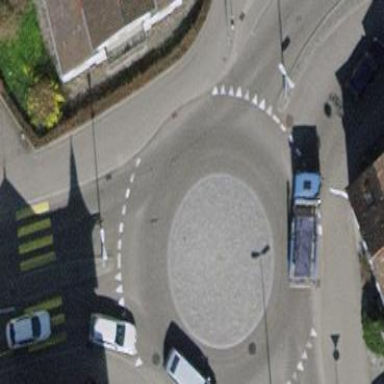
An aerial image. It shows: Tertiary road with asphalt surface leading to roundabout. There is separate sidewalk along the road.